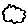
Label: cloud